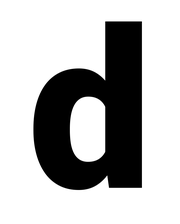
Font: Roboto_Black